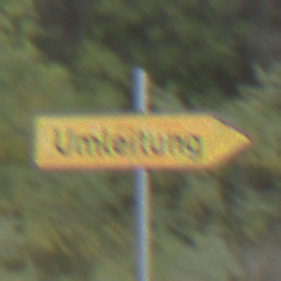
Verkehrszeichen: UmleitungswegweiserRechtsweisend
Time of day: Midday
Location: Outdoor (Suburban)
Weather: Overcast
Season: NotSpecified
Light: Natural